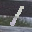
Label: 1